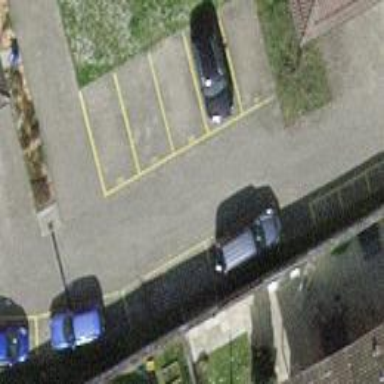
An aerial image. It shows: Street-side parking area.